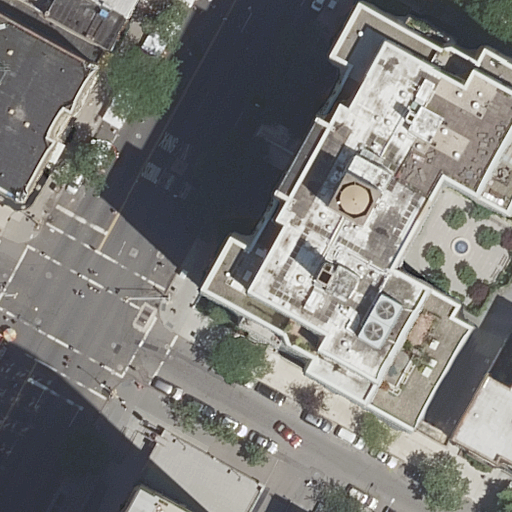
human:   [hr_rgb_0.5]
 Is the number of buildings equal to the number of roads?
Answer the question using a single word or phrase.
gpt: no

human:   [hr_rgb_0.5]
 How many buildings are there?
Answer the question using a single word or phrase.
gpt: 6

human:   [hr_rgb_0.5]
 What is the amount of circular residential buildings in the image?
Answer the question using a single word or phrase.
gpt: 0

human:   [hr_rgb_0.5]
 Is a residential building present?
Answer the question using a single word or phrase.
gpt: yes

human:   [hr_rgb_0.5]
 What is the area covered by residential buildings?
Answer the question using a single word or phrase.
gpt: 3671m2

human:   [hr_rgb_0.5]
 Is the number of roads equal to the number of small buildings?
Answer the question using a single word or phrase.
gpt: no

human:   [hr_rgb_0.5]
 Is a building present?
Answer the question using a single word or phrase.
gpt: yes

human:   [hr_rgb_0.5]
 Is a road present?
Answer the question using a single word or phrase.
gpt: yes

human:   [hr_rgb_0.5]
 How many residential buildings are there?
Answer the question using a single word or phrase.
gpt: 6

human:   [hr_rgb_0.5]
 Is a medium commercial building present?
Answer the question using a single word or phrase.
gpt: no

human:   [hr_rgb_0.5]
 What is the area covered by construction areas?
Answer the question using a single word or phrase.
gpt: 0m2

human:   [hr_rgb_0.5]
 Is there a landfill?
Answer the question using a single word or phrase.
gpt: no

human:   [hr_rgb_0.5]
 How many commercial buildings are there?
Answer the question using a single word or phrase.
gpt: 0

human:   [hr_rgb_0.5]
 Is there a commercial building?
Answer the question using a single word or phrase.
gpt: no

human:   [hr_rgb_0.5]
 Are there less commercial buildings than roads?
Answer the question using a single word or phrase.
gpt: yes

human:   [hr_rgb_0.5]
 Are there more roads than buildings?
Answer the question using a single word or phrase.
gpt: no

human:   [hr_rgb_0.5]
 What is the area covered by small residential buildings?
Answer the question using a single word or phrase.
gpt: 18m2

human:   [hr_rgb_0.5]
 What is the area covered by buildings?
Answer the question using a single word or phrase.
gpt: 3671m2

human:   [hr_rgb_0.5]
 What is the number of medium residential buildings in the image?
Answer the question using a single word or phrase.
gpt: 3

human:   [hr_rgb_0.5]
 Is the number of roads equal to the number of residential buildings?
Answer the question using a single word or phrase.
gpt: no

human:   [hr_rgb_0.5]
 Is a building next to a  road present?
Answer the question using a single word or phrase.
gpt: yes

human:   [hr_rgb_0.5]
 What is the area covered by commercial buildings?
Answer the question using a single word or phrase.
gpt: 0m2

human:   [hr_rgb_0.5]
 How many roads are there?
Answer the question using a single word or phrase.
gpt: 3

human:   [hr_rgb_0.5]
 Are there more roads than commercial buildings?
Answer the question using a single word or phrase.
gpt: yes

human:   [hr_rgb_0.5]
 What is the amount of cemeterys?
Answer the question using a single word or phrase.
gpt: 0

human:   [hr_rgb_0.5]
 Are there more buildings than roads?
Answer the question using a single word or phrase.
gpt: yes

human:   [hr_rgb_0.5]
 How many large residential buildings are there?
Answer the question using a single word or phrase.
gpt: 2

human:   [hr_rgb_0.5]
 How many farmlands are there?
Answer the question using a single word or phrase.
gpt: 0

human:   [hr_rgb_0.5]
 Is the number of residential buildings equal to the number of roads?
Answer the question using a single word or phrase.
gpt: no

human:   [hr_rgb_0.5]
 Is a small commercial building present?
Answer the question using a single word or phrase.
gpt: no

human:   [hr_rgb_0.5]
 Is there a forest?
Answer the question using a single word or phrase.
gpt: no

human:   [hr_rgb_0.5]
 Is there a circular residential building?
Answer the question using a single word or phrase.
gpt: no

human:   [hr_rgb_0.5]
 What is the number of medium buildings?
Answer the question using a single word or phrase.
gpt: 3

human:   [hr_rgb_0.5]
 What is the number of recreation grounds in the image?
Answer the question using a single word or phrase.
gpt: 0

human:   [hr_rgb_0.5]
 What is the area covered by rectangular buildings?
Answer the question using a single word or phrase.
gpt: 877m2

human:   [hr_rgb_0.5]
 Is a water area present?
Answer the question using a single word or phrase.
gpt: no

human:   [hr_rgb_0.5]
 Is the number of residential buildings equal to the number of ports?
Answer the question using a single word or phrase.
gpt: no

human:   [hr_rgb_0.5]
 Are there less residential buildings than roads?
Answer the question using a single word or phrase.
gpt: no

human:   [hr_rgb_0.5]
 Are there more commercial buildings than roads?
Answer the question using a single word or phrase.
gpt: no

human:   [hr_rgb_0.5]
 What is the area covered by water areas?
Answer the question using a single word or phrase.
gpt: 0m2

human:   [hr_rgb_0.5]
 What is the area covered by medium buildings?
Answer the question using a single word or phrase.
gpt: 476m2

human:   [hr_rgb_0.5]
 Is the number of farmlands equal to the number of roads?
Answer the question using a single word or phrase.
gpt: no

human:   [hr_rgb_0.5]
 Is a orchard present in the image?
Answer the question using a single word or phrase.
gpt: no

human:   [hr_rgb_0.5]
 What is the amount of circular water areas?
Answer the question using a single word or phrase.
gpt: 0

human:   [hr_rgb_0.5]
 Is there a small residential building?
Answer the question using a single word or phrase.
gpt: yes

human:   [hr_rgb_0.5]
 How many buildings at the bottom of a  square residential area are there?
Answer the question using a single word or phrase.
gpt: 0

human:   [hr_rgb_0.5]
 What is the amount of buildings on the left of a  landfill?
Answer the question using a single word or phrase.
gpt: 0

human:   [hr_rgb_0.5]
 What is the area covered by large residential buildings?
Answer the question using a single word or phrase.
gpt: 3176m2

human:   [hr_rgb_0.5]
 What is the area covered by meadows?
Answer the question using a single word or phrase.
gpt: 0m2

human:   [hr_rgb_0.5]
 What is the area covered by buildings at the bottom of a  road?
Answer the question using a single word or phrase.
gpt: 375m2

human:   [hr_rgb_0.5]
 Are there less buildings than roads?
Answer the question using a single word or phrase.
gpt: no

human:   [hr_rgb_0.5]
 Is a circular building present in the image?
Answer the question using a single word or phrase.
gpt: no

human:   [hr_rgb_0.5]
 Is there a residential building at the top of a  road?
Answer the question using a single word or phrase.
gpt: yes

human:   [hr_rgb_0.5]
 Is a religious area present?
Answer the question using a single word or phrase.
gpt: no

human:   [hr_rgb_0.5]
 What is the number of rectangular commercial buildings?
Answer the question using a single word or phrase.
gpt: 0

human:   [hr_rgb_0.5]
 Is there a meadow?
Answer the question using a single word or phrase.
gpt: no

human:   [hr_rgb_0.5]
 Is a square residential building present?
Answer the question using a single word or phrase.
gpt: no

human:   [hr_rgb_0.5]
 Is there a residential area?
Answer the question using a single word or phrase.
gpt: no

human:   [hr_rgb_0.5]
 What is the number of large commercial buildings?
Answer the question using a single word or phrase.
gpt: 0

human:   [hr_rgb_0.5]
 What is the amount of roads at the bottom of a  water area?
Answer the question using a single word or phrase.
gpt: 0

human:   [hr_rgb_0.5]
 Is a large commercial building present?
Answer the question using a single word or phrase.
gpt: no

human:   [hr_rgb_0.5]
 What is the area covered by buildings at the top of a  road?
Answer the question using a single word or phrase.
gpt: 3427m2

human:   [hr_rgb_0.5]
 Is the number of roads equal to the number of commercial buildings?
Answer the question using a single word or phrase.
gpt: no

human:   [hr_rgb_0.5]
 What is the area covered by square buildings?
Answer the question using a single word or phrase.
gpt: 0m2